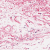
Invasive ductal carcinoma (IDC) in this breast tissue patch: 0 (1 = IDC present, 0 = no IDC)